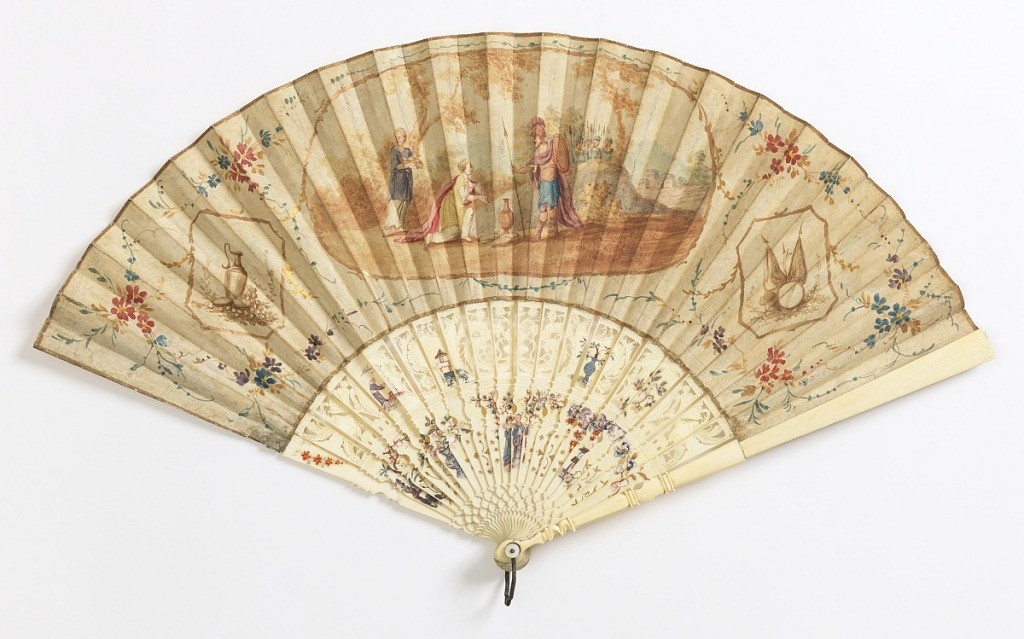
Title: Pleated fan
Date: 1760s
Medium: Painted vellum leaf, carved and painted ivory sticks
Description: Fan with a painted leaf. Obverse has a scene in a cartouche of a woman with flask in supplication to warrior. Reverse is plain. Ivory sticks carved à jour with Rococo-style curves and painted chinoiserie figures.